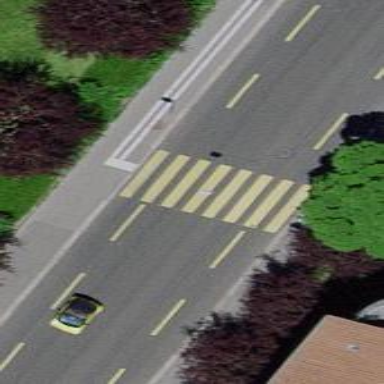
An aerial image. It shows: Uncontrolled crossing on the road.